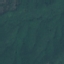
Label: Forest